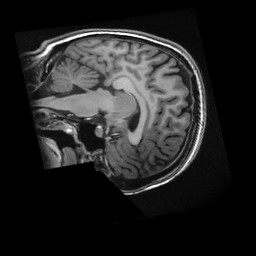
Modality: T1w
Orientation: sagittal
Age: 30
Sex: female
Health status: healthy
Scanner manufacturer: ge
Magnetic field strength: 3 T
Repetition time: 0.0084 s
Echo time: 0.003092 s